Question: I have written a python program where in I have stored various files in directory. These files have n number of characters.
The code reads these files and prints the
1. File Name
2. length of the file
3. text pattern for certain characters within the file
I have got the following output:
'''
36.HomoSapiensHOXD10gene.fa ....... this is the file name
11753.................length of the file for characters
([2296, 2304, 5794, 10258, 11272],)................patterns of text
37.HomoSapiensHOXD11gene.fa
6139
([],)
38.HomoSapiensHOXD13gene.fa
3648
([403, 2718],)
'''
I want show the above outputs in Table format as

Please help
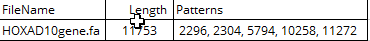
Answer: Assuming your O/P looks like this:
'''
36.HomoSapiensHOXD10gene.fa 11753 ([2296, 2304, 5794, 10258, 11272],)
37.HomoSapiensHOXD11gene.fa 6139 ([],)
38.HomoSapiensHOXD13gene.fa 3648 ([403, 2718],)
'''
First run your program on terminal like
'''
python yourfile.py > yourfile.txt
'''
This will copy your output to yourfile.txt
Then use this python code for converting this to a neat table format:
'''
import pandas as pd
file_data = open('yourfile.txt', 'r').read().splitlines() # Read your file
data = pd.DataFrame(columns=['file', 'length', 'pattern'])
file = [] # filennames
le = [] #length of file
pattern = [] # patterns
for f in file_data:
s = f.split(" ", 2) #Two times split on space to get a list of all three parameters
file_name = s[0].split('.', 1)[1] #extracting just the file name ignoring numbers
length = s[1]
patt = s[2].replace('(', '').replace('[', '').replace(']', '').replace(')', '') # Removing useless brackets
try:
pattern.append(patt.rsplit(',', 1)[0]) # Removing the comma at the end
except:
pattern.append('no pattern')
file.append(file_name)
le.append(length)
data['file'] = file
data['length'] = le
data['pattern'] = pattern
print(data)
'''
Now you will get the desired output if that's what you want. You can also save it in excel/csv format using pandas.
'''
file length pattern
0 HomoSapiensHOXD10gene.fa 11753 2296, 2304, 5794, 10258, 11272
1 HomoSapiensHOXD11gene.fa 6139
2 HomoSapiensHOXD13gene.fa 3648 403, 2718
'''